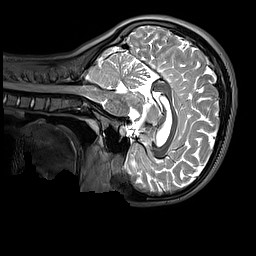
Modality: T2w
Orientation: sagittal
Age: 12
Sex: female
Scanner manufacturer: siemens
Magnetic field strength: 3 T
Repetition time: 3.2 s
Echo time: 0.408 s